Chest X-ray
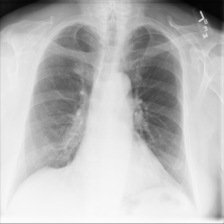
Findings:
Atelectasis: negative
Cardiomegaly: negative
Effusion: negative
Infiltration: negative
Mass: negative
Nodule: negative
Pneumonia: negative
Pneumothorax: negative
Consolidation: negative
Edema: negative
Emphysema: positive
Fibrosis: negative
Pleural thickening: negative
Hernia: negative